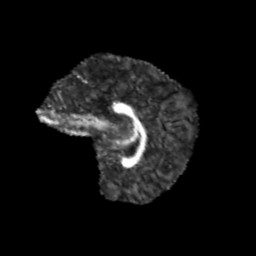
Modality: FA
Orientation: sagittal
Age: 11
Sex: female
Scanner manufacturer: siemens
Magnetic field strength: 3 T
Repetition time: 3.8 s
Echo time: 0.07 s